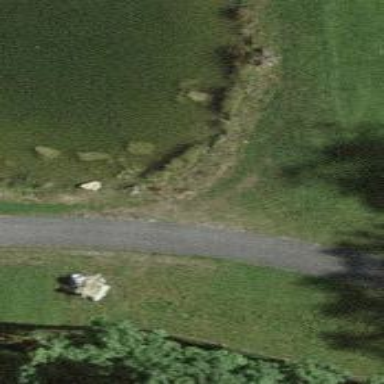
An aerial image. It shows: Designated golf cartpath for service vehicles.